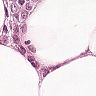
Metastatic tissue present: yes